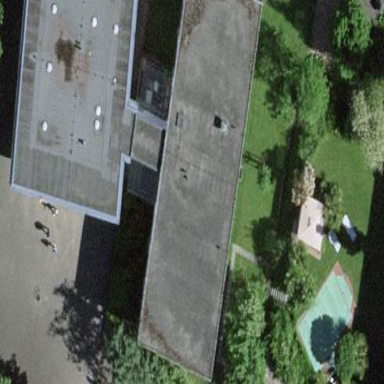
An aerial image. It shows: School building.